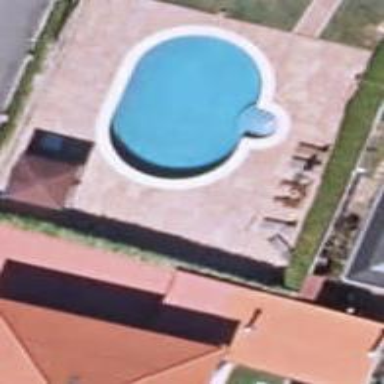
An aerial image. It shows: Swimming pool located in leisure land.